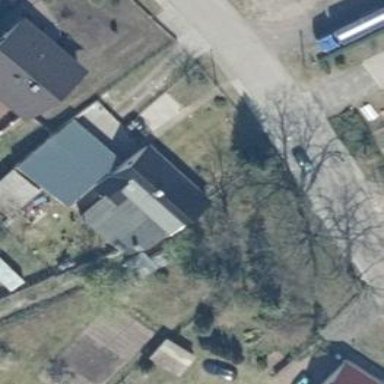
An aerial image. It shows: Residential building with gabled roof.